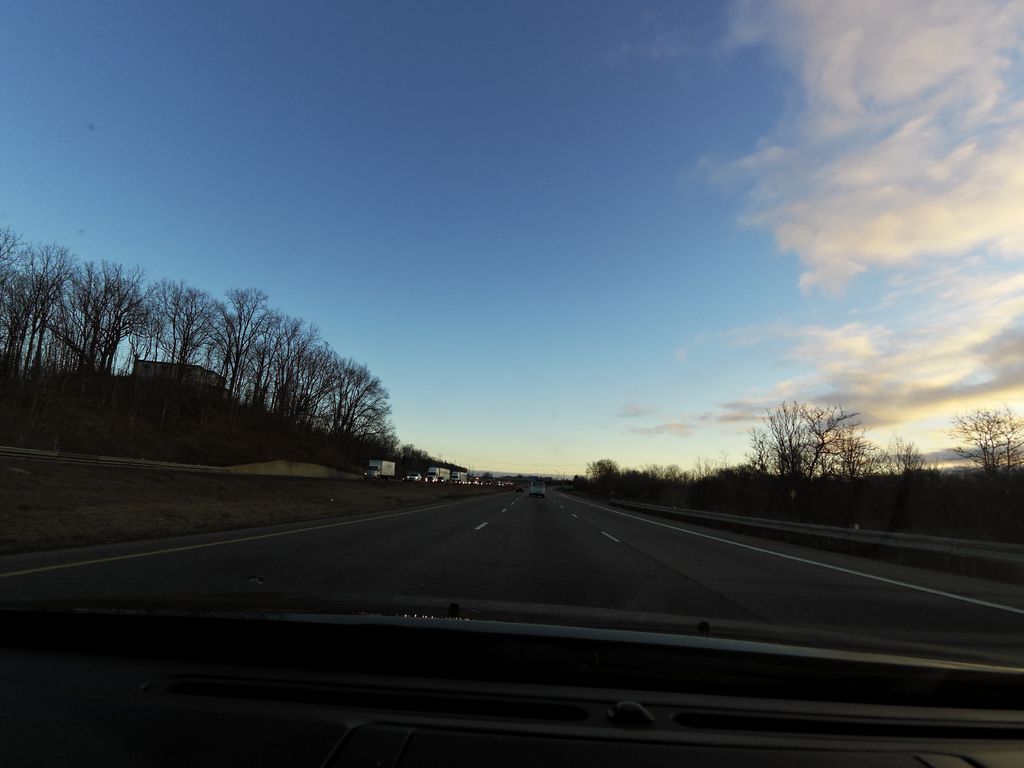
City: hamilton